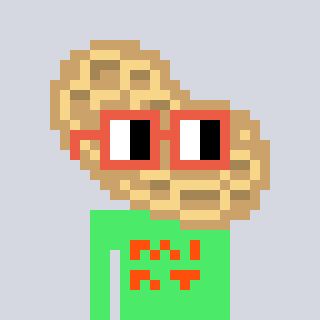
a pixel art character with square orange glasses, a peanut-shaped head and a teal-colored body on a cool background